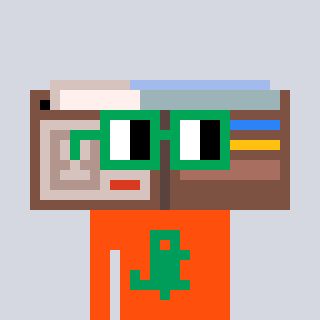
a pixel art character with square green glasses, a wallet-shaped head and a orange-colored body on a cool background